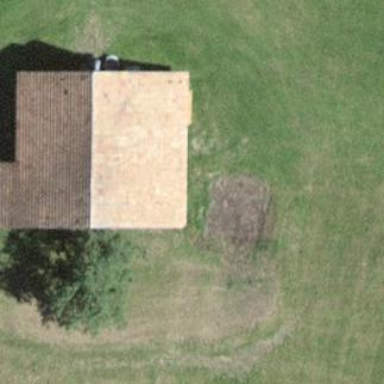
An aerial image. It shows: Rural barn.